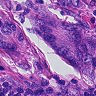
Metastatic tissue present: yes